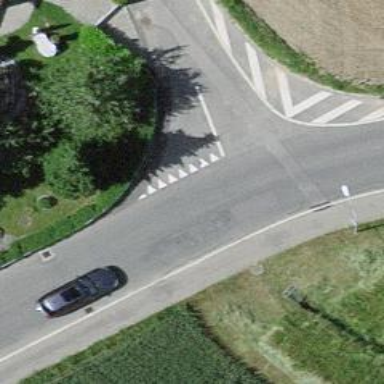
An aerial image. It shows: Road with solid lane divider markings.